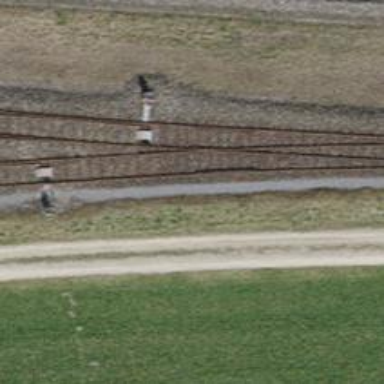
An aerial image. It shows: Railway switch.